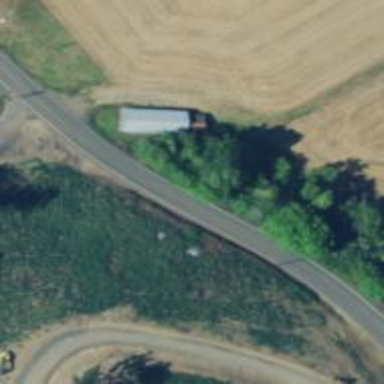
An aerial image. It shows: Culvert tunnel.